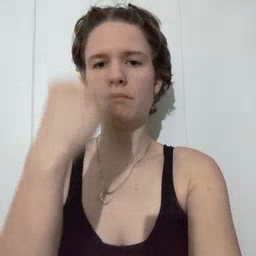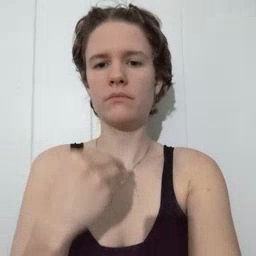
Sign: nap